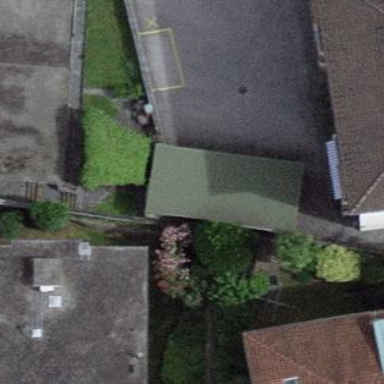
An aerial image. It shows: Carport building with flat green roof.